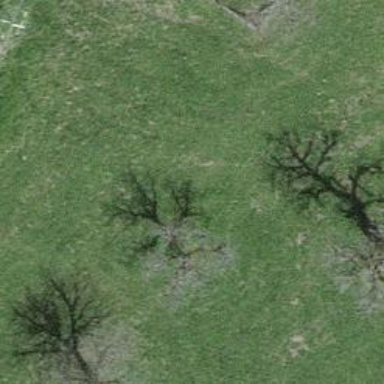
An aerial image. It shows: Single tag "natural: tree."